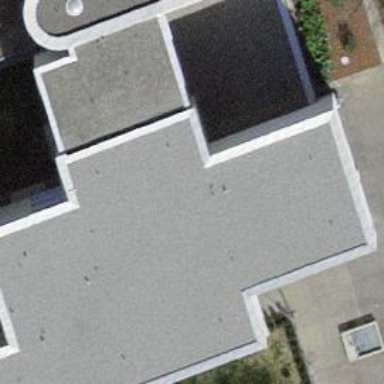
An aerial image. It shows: Building with flat roof.